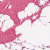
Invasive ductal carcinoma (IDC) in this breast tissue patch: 0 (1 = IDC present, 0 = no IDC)